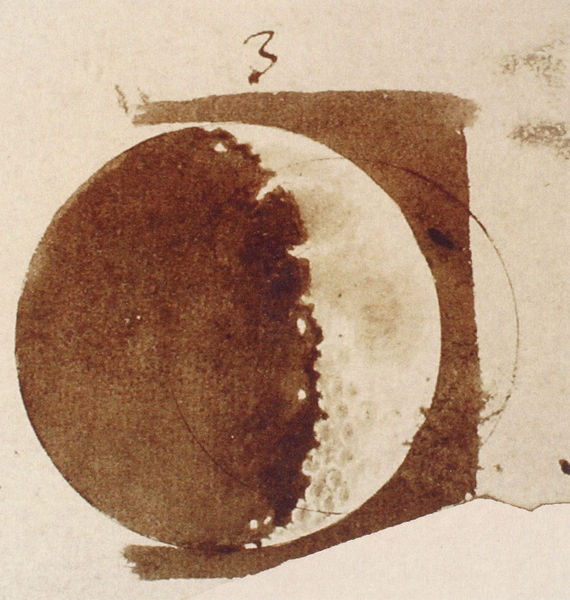
Künstler: Galileo Galilei
Institution: Florenz, Biblioteca Nationale Centrale
Schlagwörter: aquarell, ausschnitt, braun, drei, rund, frucht, abstrakt, detail, tusche, mond, detailliert, mondsichel, geometrisch, vergrösserung, krater, 3, mondphase, mondoberfläche